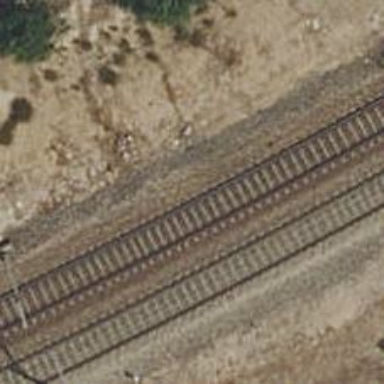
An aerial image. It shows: Railway with electrified contact lines.